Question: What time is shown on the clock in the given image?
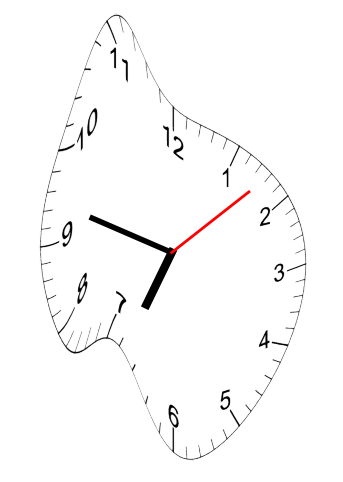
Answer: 06:47:08